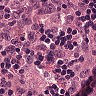
Metastatic tissue present: no